Aerial crown-view tile of a tropical tree (Barro Colorado Island, Panama), acquired 20250915:
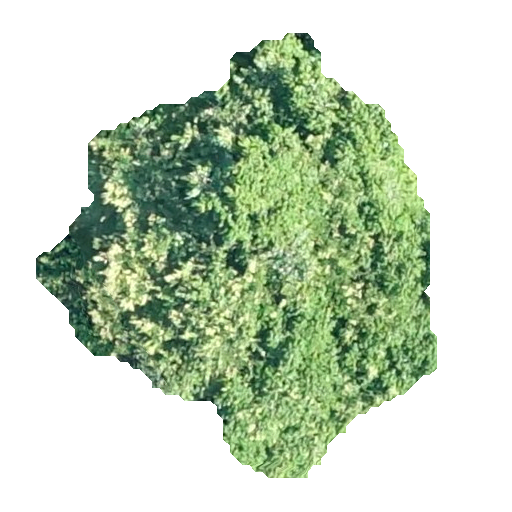
Species: Tachigali panamensis
GBIF accepted scientific name: Tachigali panamensis
Crown area: 160.753 m²